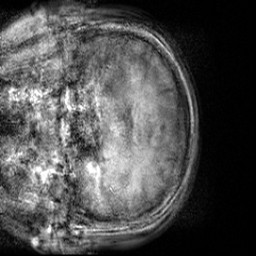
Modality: T1w
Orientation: coronal
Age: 20
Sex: female
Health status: healthy
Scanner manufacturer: siemens
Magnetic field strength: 3 T
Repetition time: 2 s
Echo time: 0.00232 s